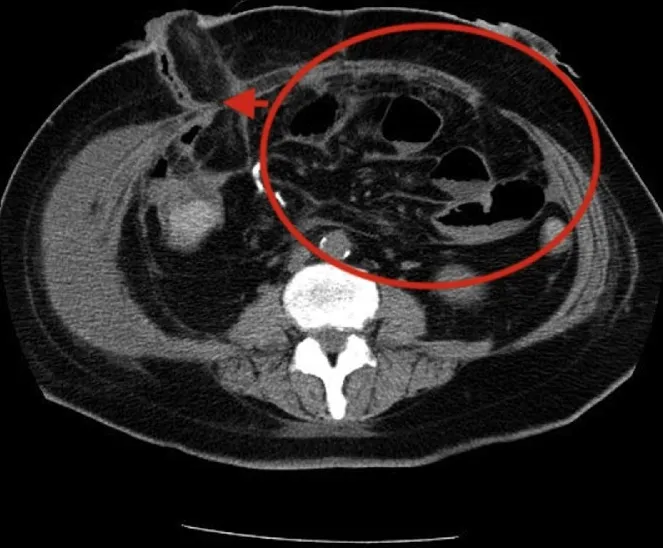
Computed tomography scan 16 days after ileostomy and colostomy. The patient complained of nausea and vomited on day 16. Computed tomography scan revealed dilation of the small bowel (circle) and angulation in the abdominal wall impinging on the ileostomy (arrow).
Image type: radiology (ct)